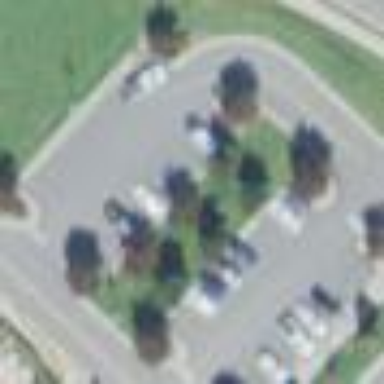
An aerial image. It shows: Parking area with surface.